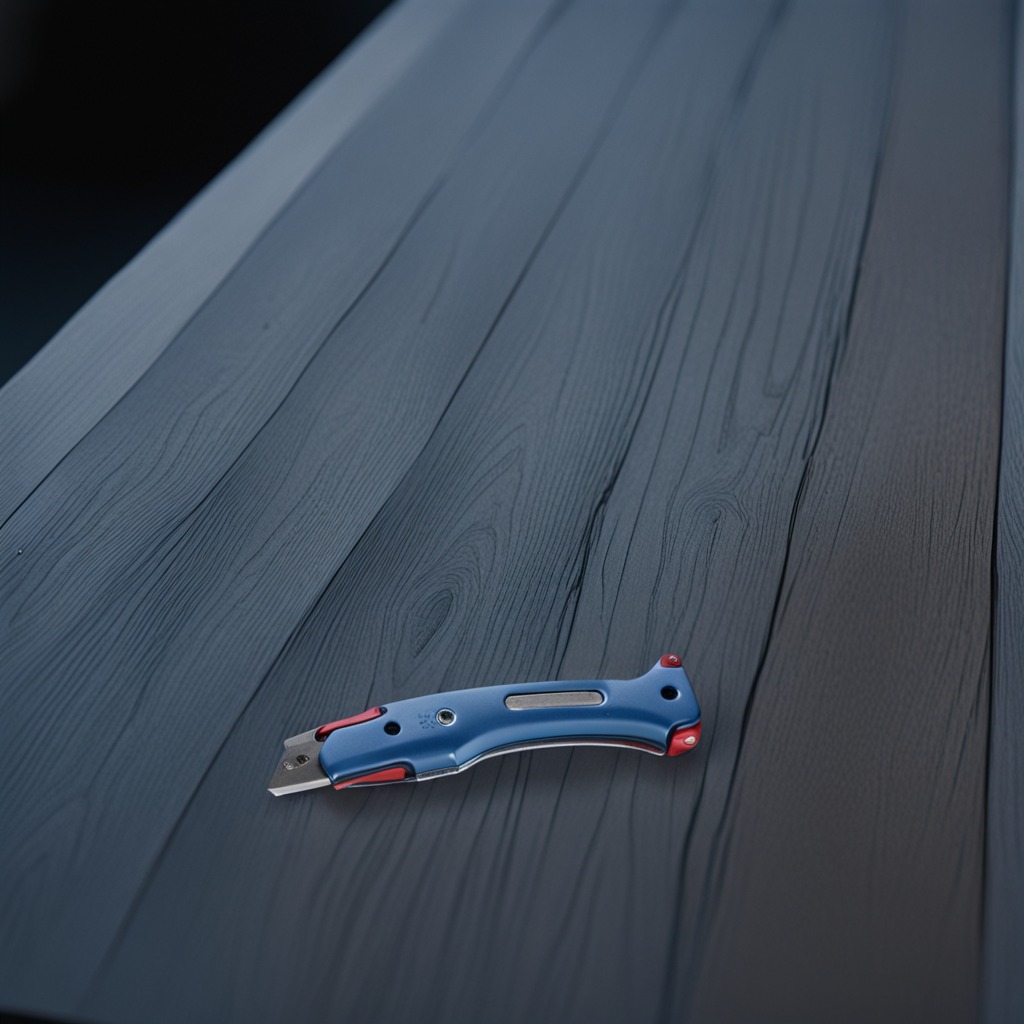
A utility knife lying on a table in a small garage at twilight.